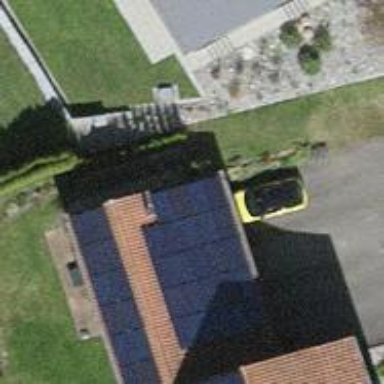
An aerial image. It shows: Solar photovoltaic panel generator.